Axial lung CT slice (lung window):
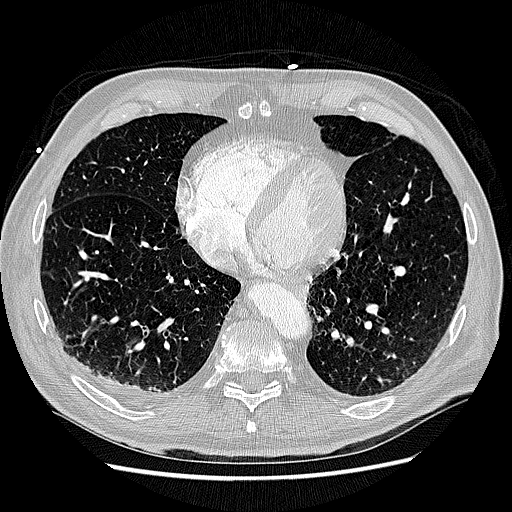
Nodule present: no